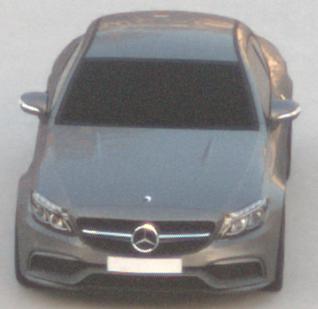
Make: Mercedes-Benz
Model: C 43 AMG
Detailed model: C-Class (205) AMG Limousine
Model produced from: 2016/10
Model produced until: 2018/04
Doors: 4
Color: gray
Road condition: dry road
Daytime: sunrise or sunset
Contrast: low contrast